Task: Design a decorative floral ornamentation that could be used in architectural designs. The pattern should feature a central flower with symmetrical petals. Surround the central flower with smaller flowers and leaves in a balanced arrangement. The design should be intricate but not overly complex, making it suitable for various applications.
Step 1829:
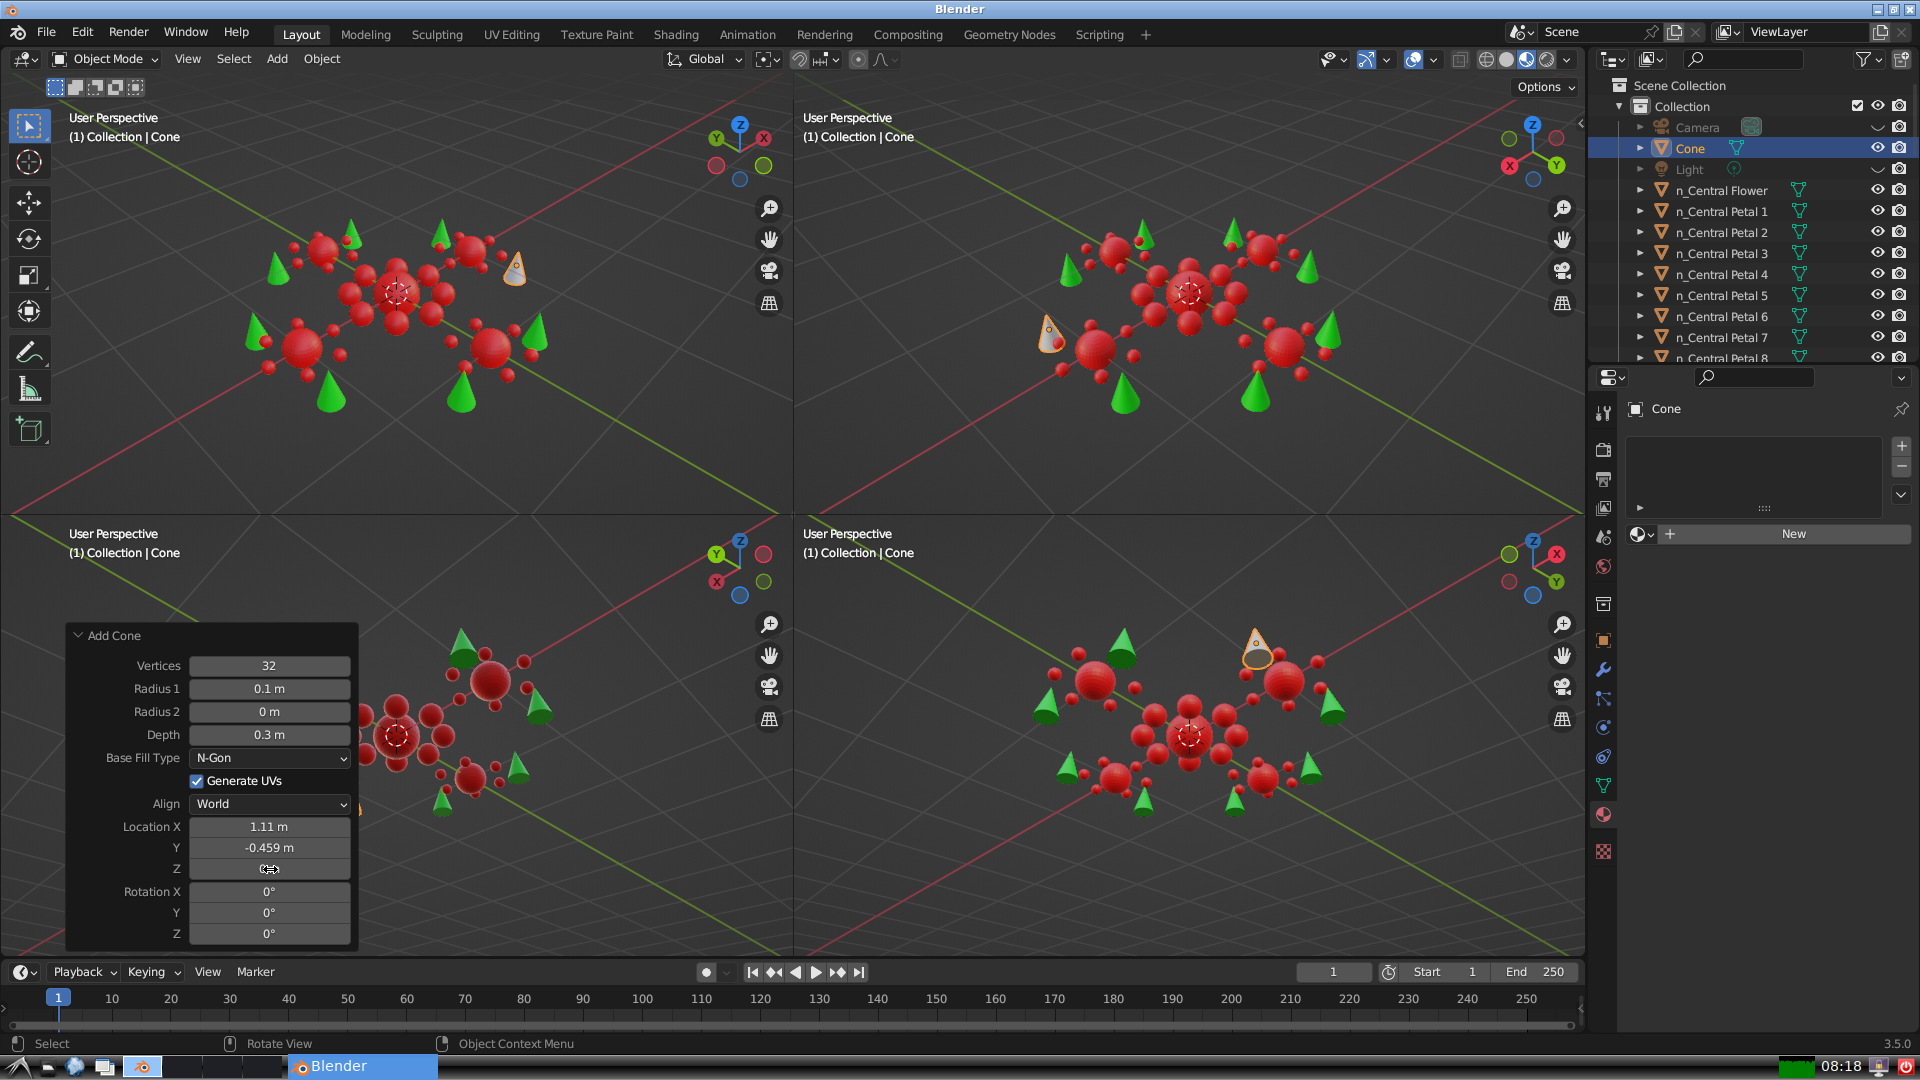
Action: {"mouse_move": [270, 892]}